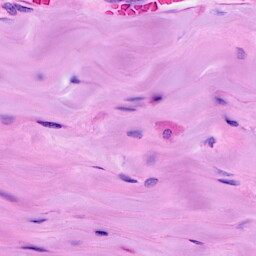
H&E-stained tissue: Breast